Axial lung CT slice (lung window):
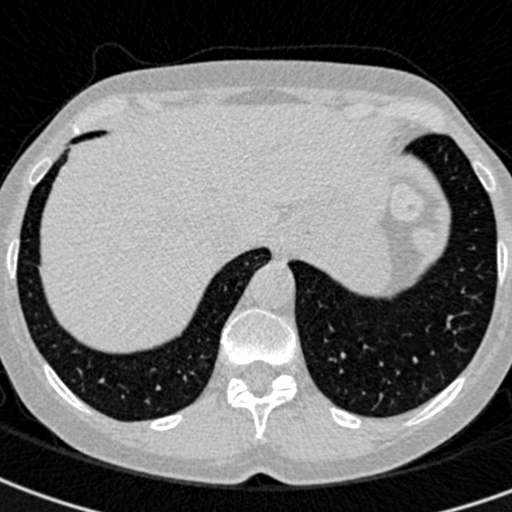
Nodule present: no